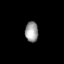
Tissue: lung
Cell type: Endothelial cells
Senescence score: 0.7024
Nuclear area (px): 265
Mean DAPI intensity: 153.189